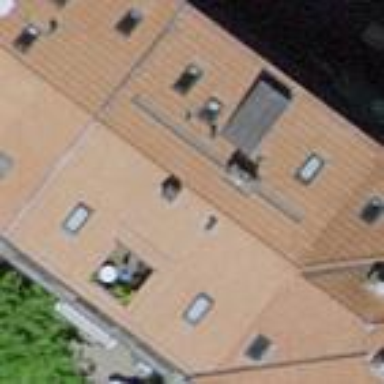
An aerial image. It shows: Building with roof made of roof tiles.